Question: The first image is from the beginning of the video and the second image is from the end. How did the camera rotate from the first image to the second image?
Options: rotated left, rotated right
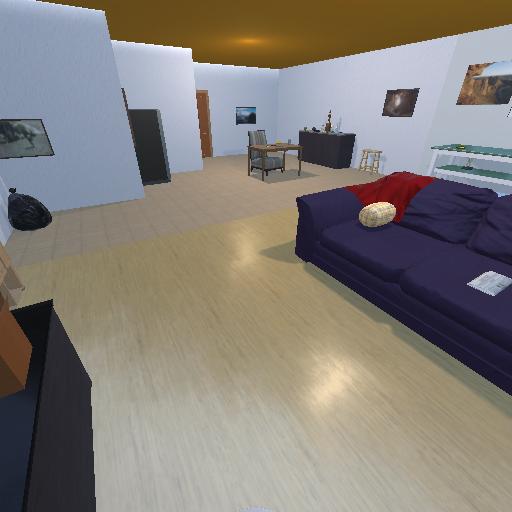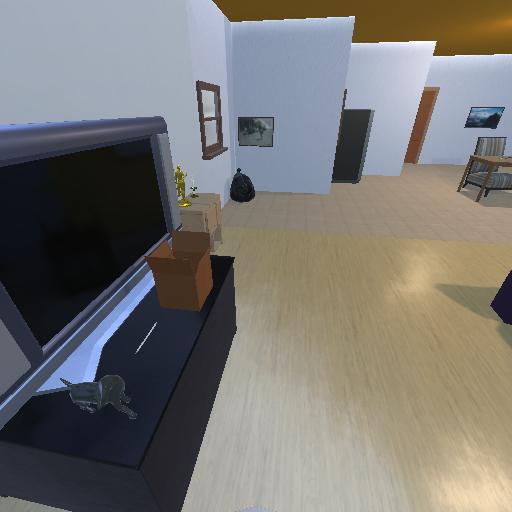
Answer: rotated left